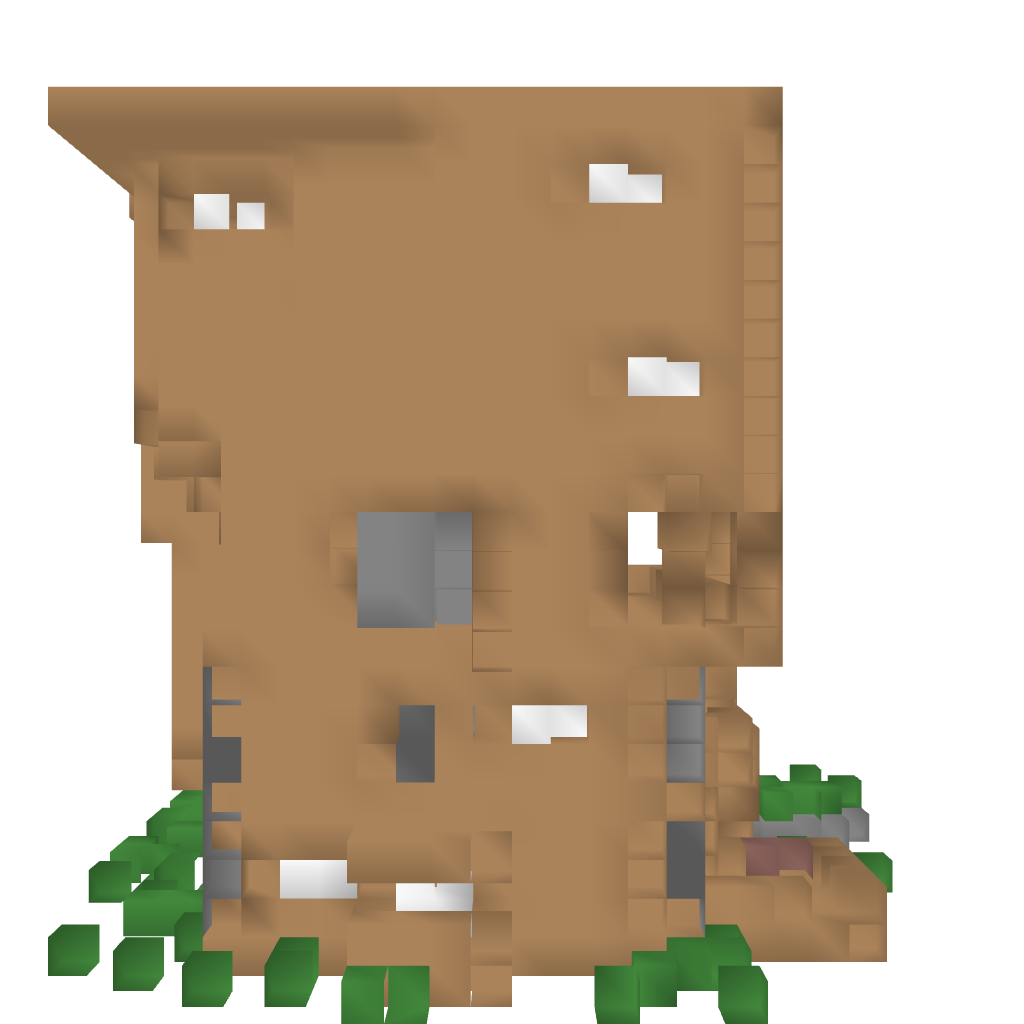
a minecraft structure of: AhmetEmin Caste - Villa bad low quality